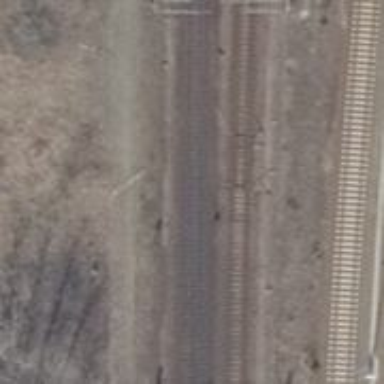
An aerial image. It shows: Railway track with contact lines for electrification.